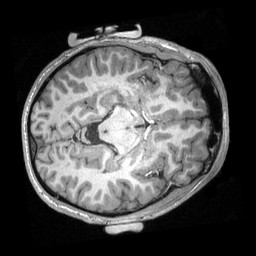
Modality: T1w
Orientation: axial
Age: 20
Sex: male